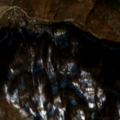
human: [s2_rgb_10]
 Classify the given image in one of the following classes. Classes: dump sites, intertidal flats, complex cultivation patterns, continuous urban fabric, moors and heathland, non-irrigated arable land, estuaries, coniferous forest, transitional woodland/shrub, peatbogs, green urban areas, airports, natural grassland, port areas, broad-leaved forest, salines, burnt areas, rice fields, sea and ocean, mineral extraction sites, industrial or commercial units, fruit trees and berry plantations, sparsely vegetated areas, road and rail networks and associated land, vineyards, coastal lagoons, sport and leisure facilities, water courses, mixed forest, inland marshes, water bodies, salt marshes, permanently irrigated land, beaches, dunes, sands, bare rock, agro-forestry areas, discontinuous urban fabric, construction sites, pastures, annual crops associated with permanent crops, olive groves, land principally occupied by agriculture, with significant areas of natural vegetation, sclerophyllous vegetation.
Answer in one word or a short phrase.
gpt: land principally occupied by agriculture, with significant areas of natural vegetation, broad-leaved forest, mixed forest